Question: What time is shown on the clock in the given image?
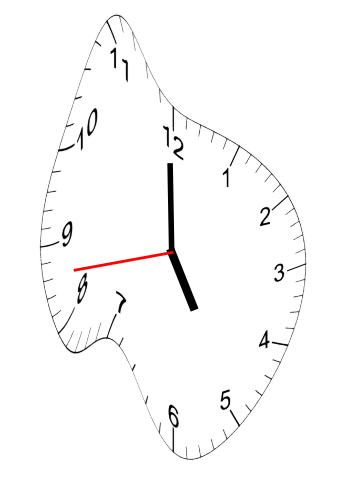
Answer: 04:59:43